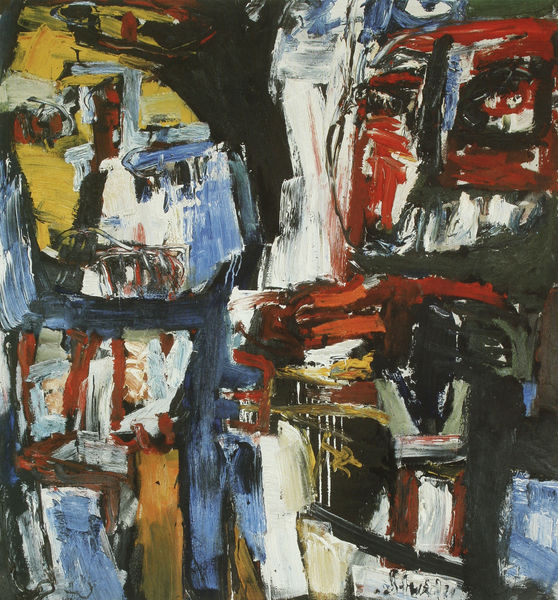
Titel: Portrait af Temperamenter
Künstler: Helmut Sturm
Standort: Berlin
Institution: Privatbesitz
Schlagwörter: blau, gemälde, weiß, gelb, bunt, schwarz, ölbild, rot, muster, gesichter, gesicht, signatur, öl, pastos, abstrakt, farben, modern, farbe, pinselstrich, expressiv, street, baselitz, felb, end, dark, houses, ugly, stree, scyscaper, end of the world, theend, final